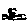
Label: fish